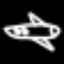
Label: airplane